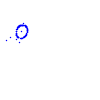
Particle: proton